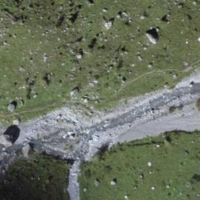
EUNIS habitat code: 23
Species observed at this site:
Astrantia major